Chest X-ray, PA view. Patient: 55 years old, sex M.
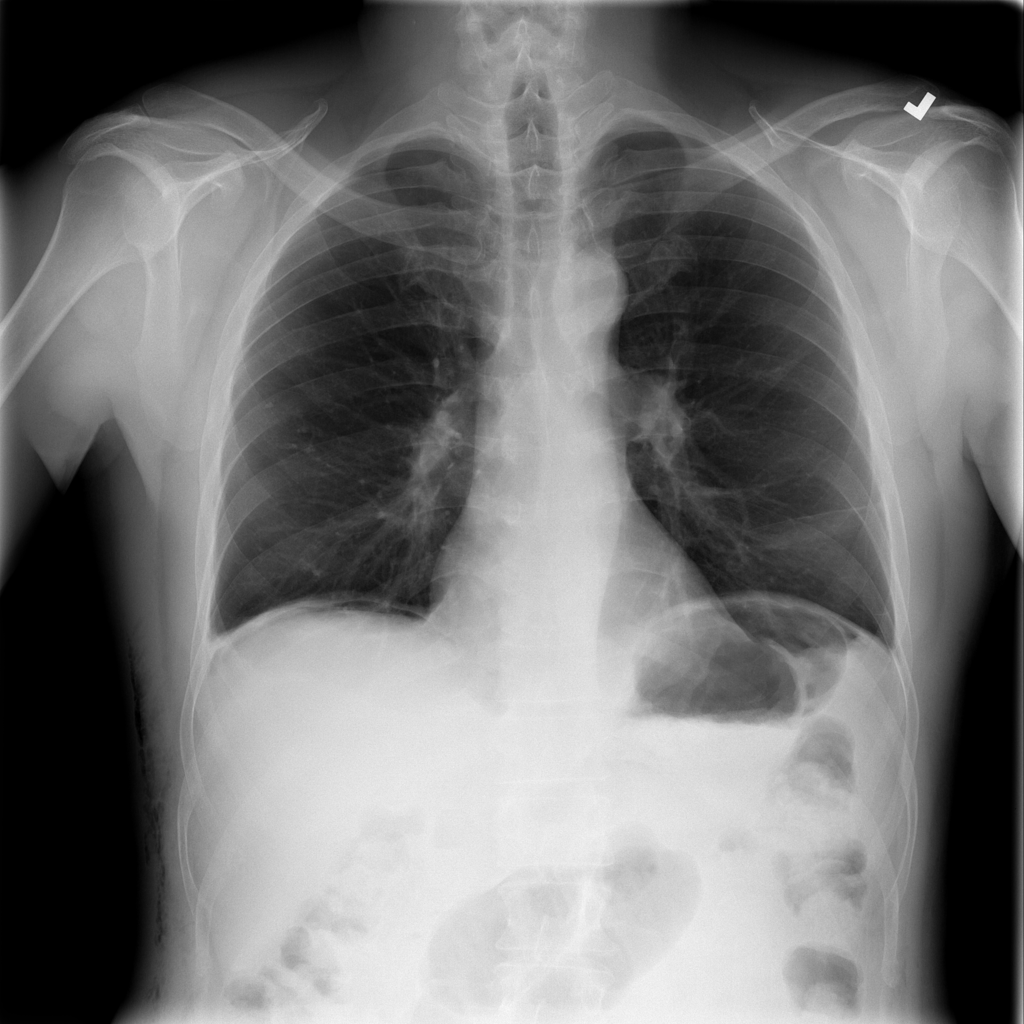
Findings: Atelectasis